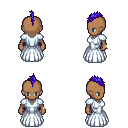
a pixel art fantasy rpg character, female body template, human, dark skin, underdress, magenta pants, blue mohawk hairstyle, bracelets, black shoes, four views (front, back, left, right), 2x2 character sprite sheet, small pixel art, hard edges, no anti-aliasing